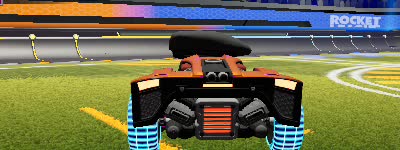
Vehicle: breakout